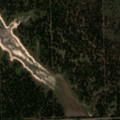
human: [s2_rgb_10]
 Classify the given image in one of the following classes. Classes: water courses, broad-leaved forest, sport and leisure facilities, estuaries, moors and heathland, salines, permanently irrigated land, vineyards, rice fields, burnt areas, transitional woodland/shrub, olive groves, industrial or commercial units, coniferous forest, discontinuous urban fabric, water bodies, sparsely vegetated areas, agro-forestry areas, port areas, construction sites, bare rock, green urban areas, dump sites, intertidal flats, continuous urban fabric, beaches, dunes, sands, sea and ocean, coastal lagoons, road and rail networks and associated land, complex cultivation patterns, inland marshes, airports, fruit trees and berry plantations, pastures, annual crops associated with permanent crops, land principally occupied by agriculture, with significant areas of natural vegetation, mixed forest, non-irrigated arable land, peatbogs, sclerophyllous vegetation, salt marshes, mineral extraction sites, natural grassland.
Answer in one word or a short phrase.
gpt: pastures, broad-leaved forest, water bodies